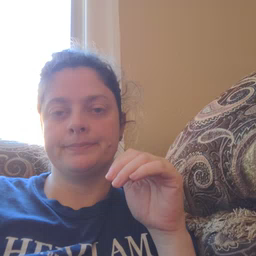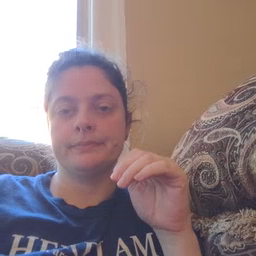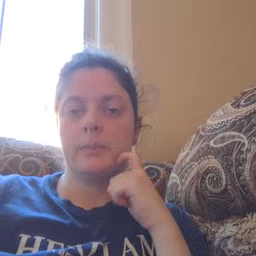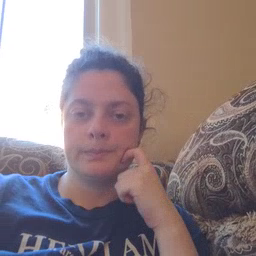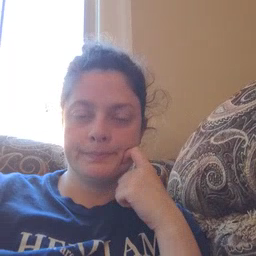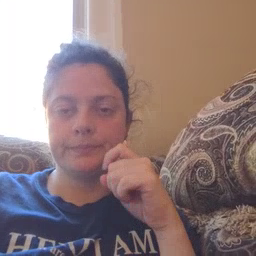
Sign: apple